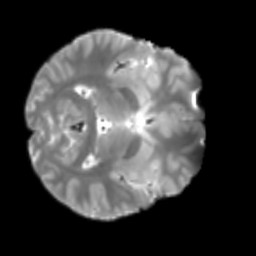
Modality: T2w
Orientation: axial
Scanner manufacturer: siemens
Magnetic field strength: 3 T
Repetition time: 4 s
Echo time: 0.0594 s